Question: I am developing a parallax website, and in one page(div) I have a some images in another div like
'''
<div> //page which fits in window
<div> //inner div which will be on left side, and this needs to be fixed positionwhile scrolling
Some content....
</div>
<div> //inner div it will be on right side with 4 small images, this div should move from bottom to top while scrolling
</img></img></img></img>
</div>
</div>
'''

So to tell shortly, I have a page with two divs, in which I want to move only one div and another should be fixed.
As seen in picture Vision div and background should be fixed and only four images in the right side should move from bottom to top while scrolling.
Once the second div scrolled to top, then I will move the page and show next page.
Any ideas???
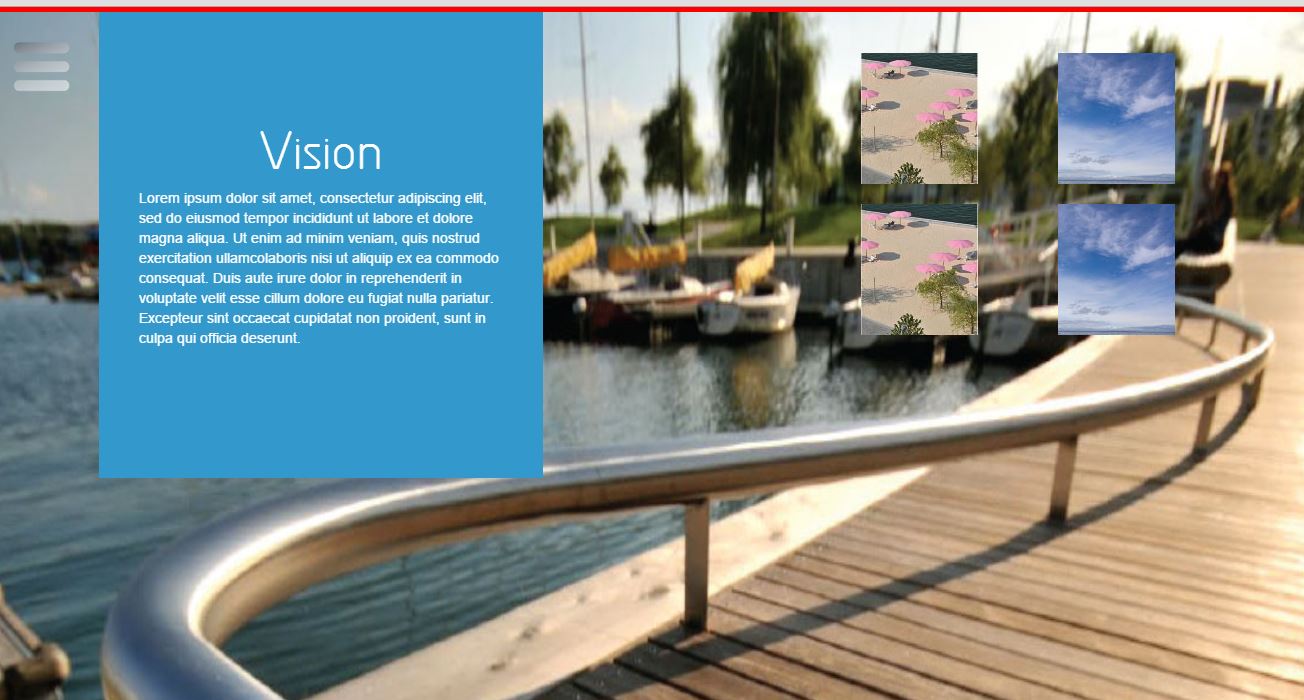
Answer: Created a fiddle for you here: <URL>
In answer to your questions: fixing an image regardless of scrolling can be done with the CSS with 'position: fixed'.
So in my example - I created the div with class 'companyInfo' and styled it:
'''
.companyInfo {
position:fixed;
top:0%;
left:2%;
width: 200px;
height:200px;
background-color: blue;
}
'''
Which would be the part where it says 'Vision' in your image.
Then as for the thumbnailcontainer - that's just got a relative positioning within the overall container:
'''
div.imageContainer {
position:relative;
left: 400px;
width: 200px;
top:400px;
}
'''
That's pretty straight forward: I will just move as expected ( at least - if the page container is larger than the screen height and scrolling is possible to begin with ).
Then you mentioned
What you could do is use the 'jQuery.appear' plugin to check whether elements come into visible range or not. What I did was add a div with id 'pageTrigger' below the actual page container. That means you can start listening to events of users scrolling to the bottom of you page:
'''
(function ($) {
$('#pageTrigger').appear();
$('#pageTrigger').on('appear', function (event, $all_appeared_elements) {
// Trigger page change
alert("page change triggered");
});
})(jQuery);
'''
Be sure you reference 'jQuery' and 'jQuery.appear' in your page otherwise this will not work. Also - I couldn't find a nice HTTPS CDN for this plugin so I had to include the source - sorry for that.